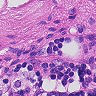
Metastatic tissue present: no